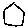
Label: hexagon